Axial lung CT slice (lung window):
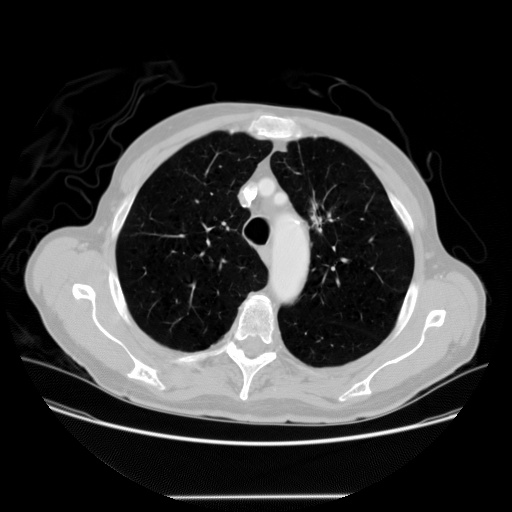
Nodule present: yes
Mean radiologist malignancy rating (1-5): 4.25